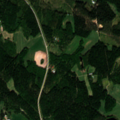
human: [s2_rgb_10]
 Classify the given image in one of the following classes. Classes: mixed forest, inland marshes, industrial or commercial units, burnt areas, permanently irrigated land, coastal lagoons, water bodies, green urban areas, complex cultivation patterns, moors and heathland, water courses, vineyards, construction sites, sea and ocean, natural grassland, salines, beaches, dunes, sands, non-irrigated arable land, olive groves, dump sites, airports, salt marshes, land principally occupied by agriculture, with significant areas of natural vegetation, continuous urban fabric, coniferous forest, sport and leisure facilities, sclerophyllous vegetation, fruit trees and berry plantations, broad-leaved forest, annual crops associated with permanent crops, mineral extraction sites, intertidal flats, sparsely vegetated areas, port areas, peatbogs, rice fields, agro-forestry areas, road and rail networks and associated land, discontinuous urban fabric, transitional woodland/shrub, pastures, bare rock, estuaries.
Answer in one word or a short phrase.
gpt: land principally occupied by agriculture, with significant areas of natural vegetation, coniferous forest, mixed forest